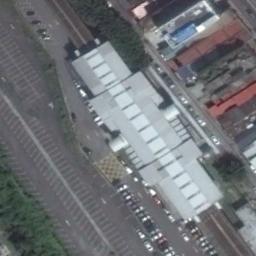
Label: railway_station